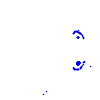
Particle: electron